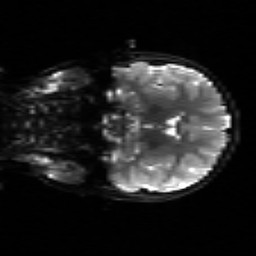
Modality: sbref
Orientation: coronal
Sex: male
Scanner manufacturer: siemens
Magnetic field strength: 3 T
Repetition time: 5 s
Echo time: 0.071 s